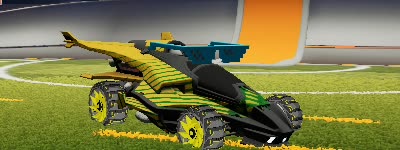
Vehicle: aftershock